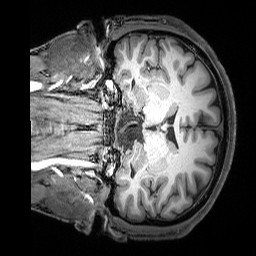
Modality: T1w
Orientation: coronal
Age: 23
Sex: male
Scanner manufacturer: siemens
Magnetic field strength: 3 T
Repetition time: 2.53 s
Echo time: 0.00388 s